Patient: sex F, age 34
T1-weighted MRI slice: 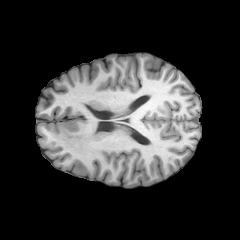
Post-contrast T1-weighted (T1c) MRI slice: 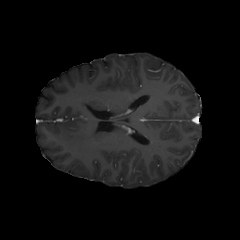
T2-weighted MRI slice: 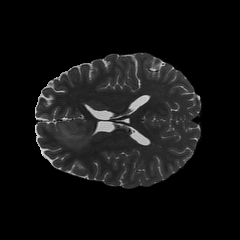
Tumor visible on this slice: yes
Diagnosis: Astrocytoma, IDH-mutant
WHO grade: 2